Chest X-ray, PA view. Patient: 16 years old, sex M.
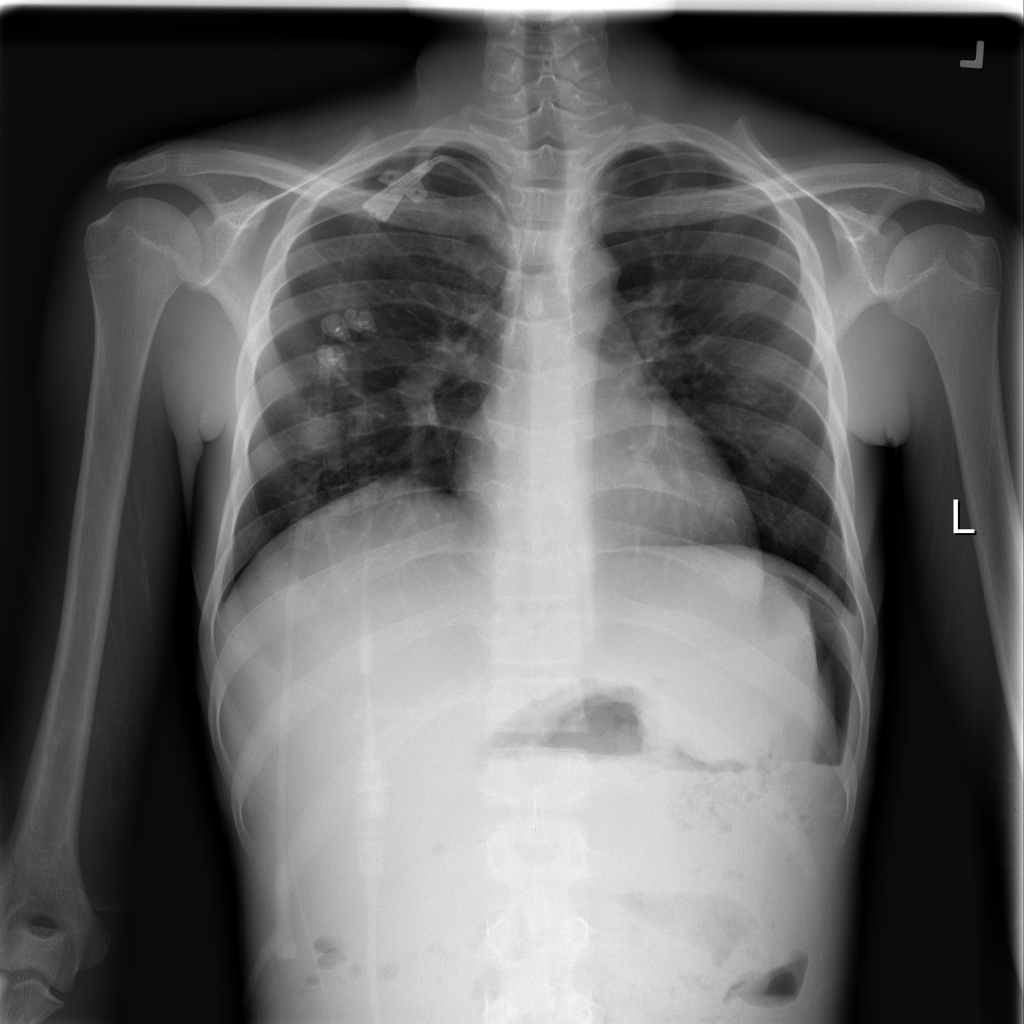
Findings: Infiltration